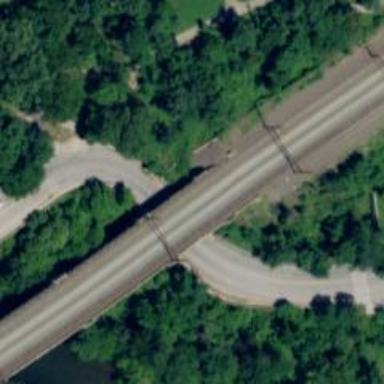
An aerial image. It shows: Bridge over electrified railway with contact line.